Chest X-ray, AP view. Patient: 63 years old, sex F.
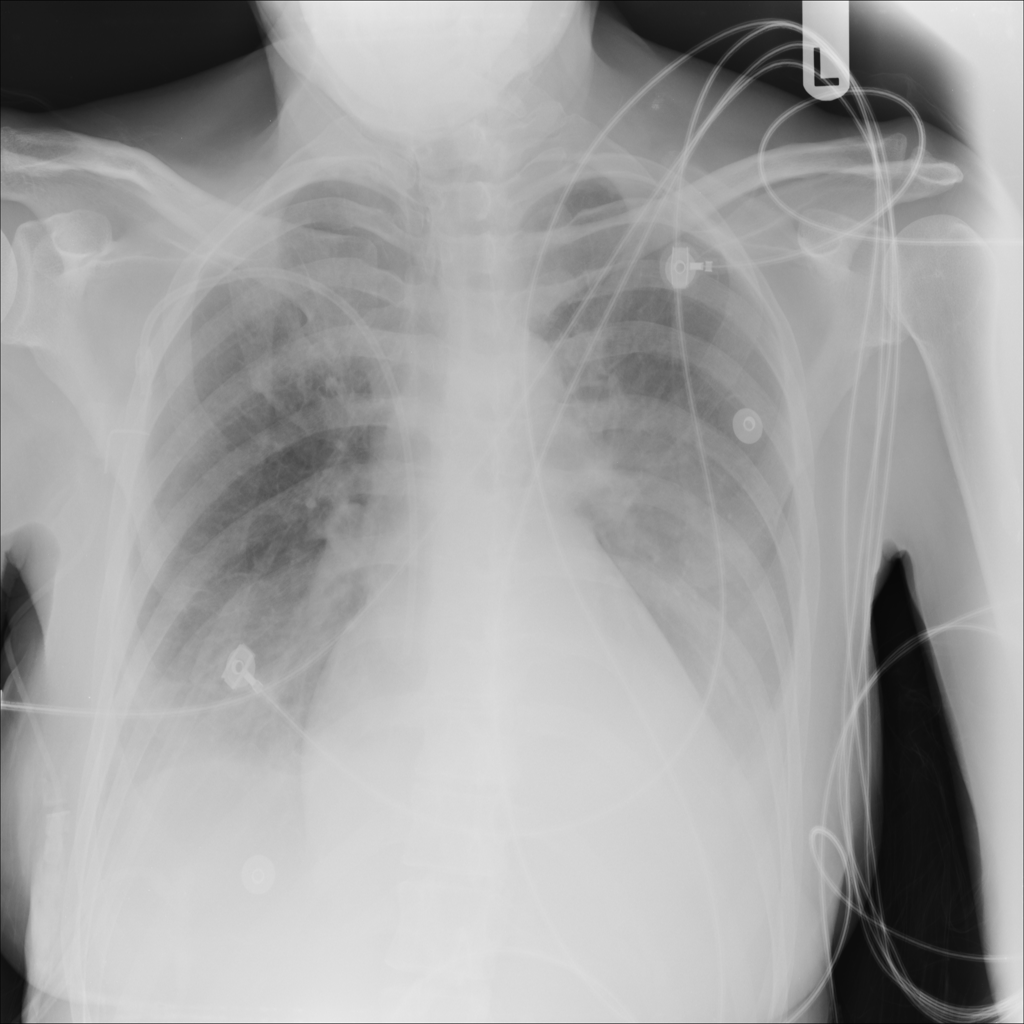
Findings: Effusion